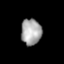
Tissue: lung
Cell type: Epithelial cells
Senescence score: 0.172
Nuclear area (px): 532
Mean DAPI intensity: 162.945